Interaction volume radius: 10 \u00c5
Interaction volume height: 45 \u00c5
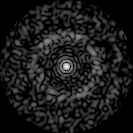
Disorder parameter: 0.8326